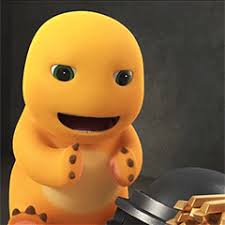
Label: nailong